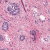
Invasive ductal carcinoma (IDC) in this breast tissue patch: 0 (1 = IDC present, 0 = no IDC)